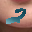
Label: 2